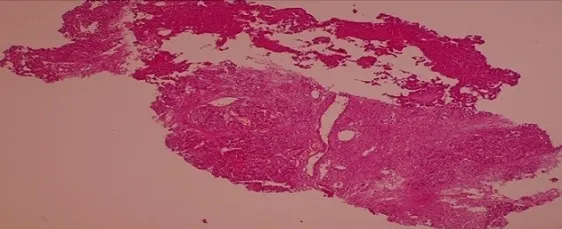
Microscopic image at low magnification showing tumor proliferation.
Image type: pathology (h&e)